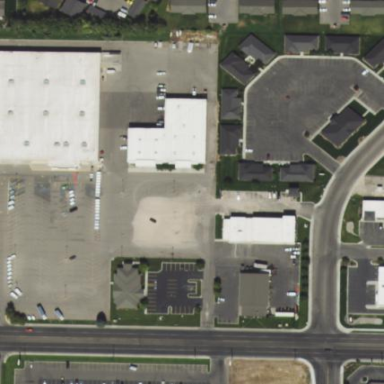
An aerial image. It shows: Retail area.